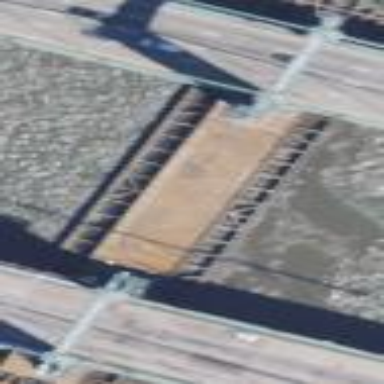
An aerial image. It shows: Pier constructed as bridge support.